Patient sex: M
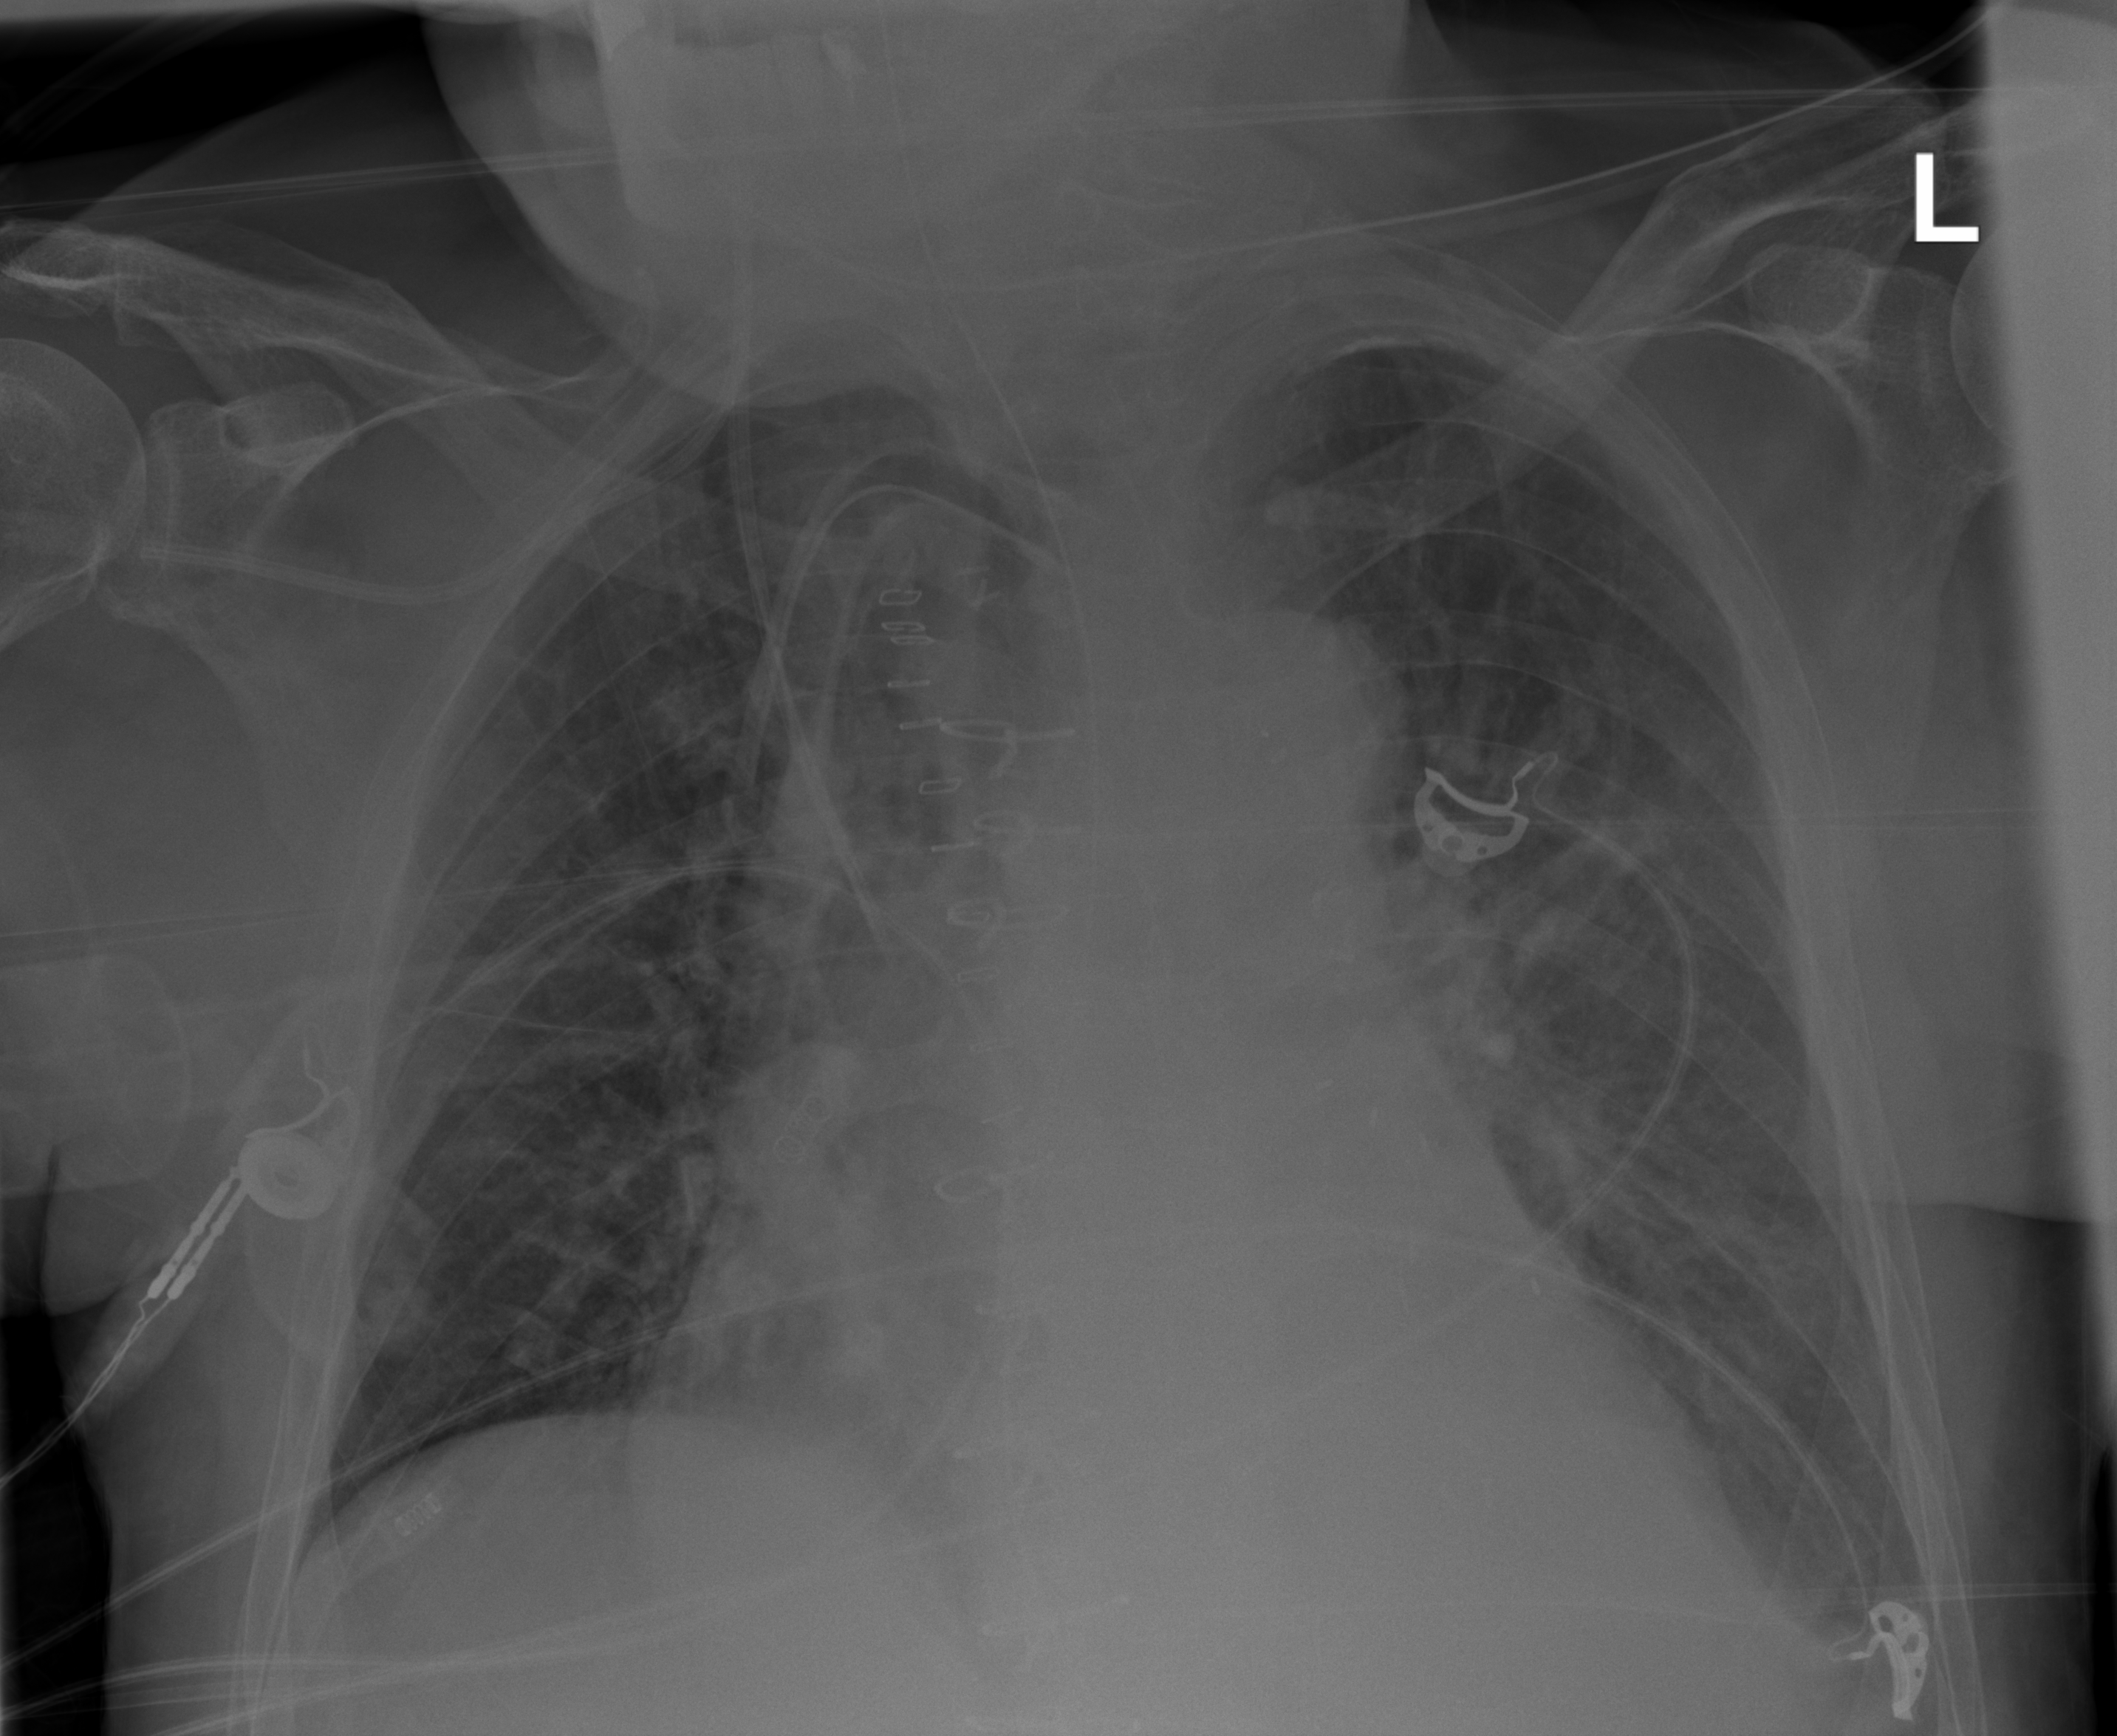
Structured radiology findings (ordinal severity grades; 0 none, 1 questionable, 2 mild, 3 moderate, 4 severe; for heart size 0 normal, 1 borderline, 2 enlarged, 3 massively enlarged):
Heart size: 2
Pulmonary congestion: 2
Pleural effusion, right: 0
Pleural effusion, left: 2
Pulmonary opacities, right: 1
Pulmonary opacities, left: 1
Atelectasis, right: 0
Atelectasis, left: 1